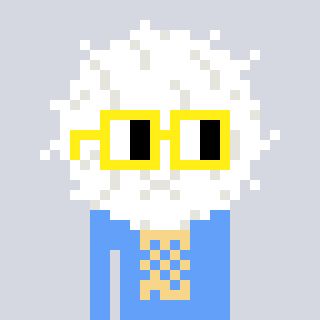
a pixel art character with square yellow glasses, a cottonball-shaped head and a blue-colored body on a cool background